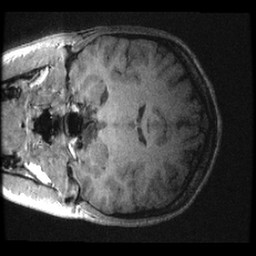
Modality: T1w
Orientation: coronal
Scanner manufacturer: ge
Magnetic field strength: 3 T
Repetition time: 0.006976 s
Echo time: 0.002592 s